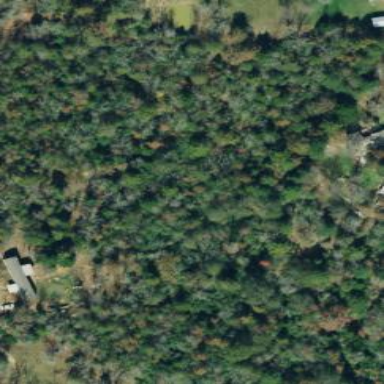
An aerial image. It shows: Mixed woodland area with variety of leaf types and cycles.